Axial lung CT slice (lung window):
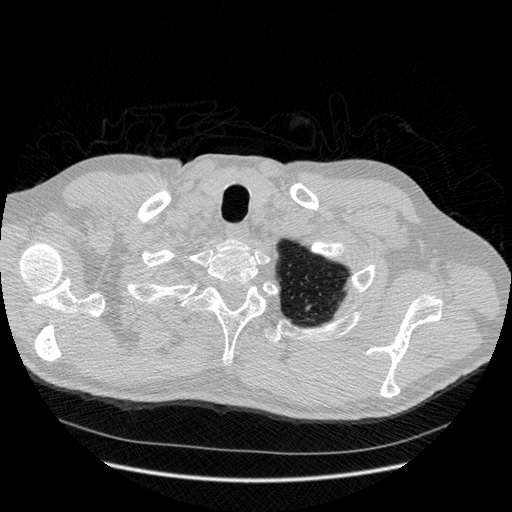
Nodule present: no